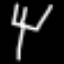
Label: fork